Question: 3DS MAX offers user-defined field for a node where arbitrary text can be put.

How can I retrieve this text using FBX SDK? I couldn't find any answer in the documentaion.
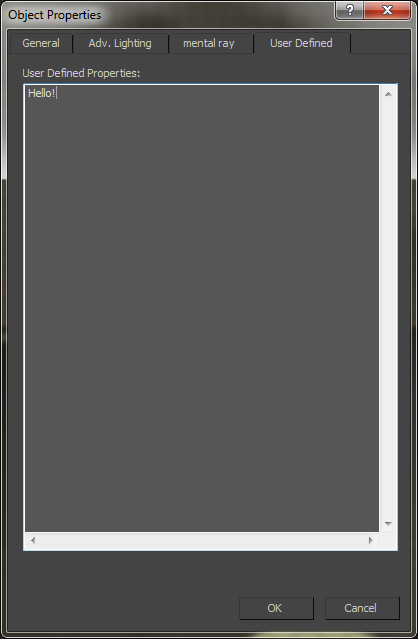
Answer: FBX ASCII representation helped a lot.
User Defined property is stored in "UDP3DSMAX" FBX property.
Code:
'''
FbxProperty p = m_node->FindProperty("UDP3DSMAX");
if (p.IsValid())
FbxString str = p.Get<FbxString>();
'''